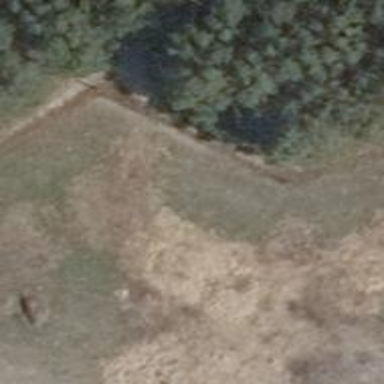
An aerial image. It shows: Ground path.